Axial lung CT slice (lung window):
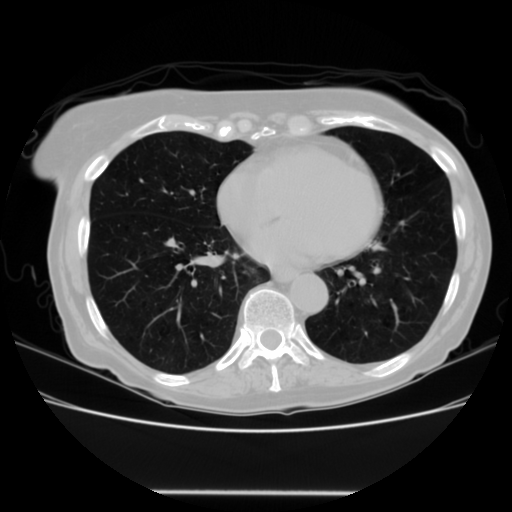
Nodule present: no